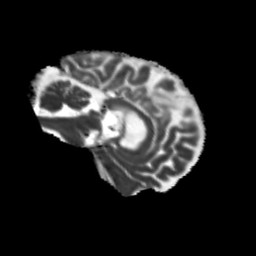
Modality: MD
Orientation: sagittal
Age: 68
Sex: female
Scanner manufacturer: siemens
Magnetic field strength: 3 T
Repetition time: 5.25 s
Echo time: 0.08 s